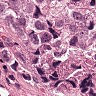
Metastatic tissue present: yes